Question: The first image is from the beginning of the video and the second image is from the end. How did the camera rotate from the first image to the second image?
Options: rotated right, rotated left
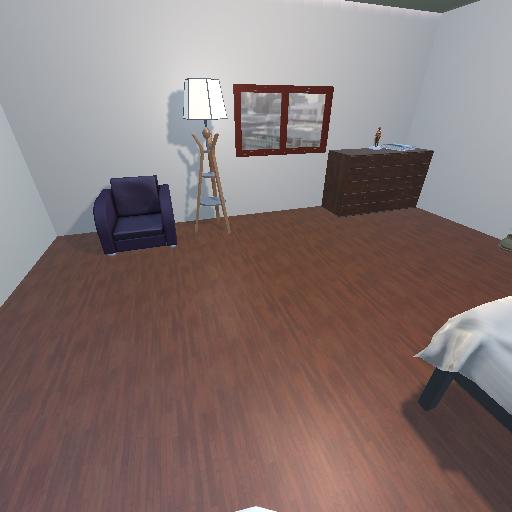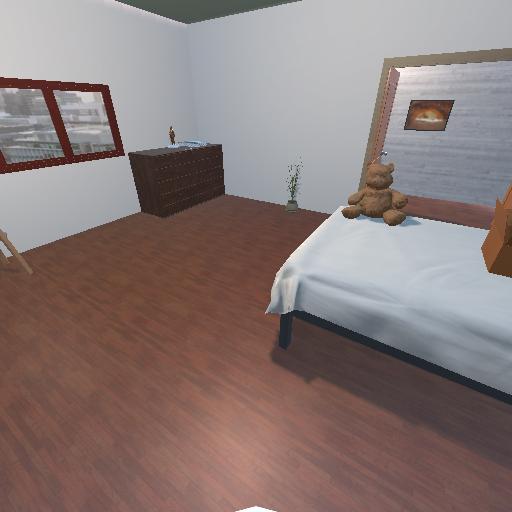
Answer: rotated right